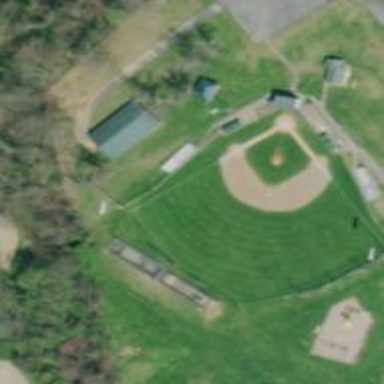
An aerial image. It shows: Baseball pitch for leisure and sports activities.